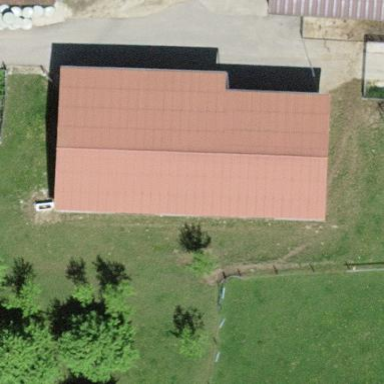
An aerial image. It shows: Farm auxiliary building.